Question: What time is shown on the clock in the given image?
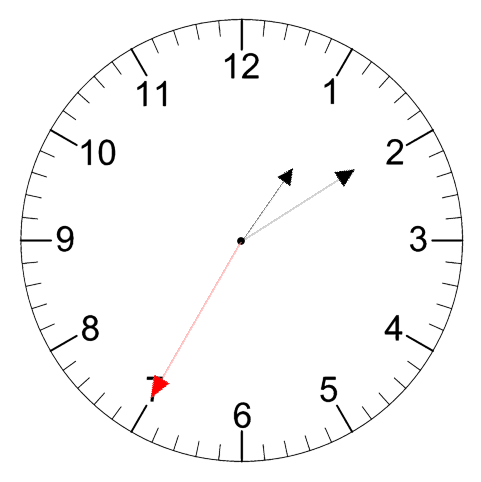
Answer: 01:09:35